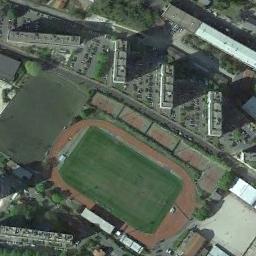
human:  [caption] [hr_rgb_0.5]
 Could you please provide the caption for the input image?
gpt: A track and field is built in the middle of a residential area, Surrounded by a lot of vegetation .

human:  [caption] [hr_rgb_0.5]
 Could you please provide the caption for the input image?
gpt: The ground track field is surrounded by some buildings arranged neatly and some other sports areas are next to the ground track field .

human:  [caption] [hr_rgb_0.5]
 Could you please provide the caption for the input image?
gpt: There are many buildings next to the ground track field .

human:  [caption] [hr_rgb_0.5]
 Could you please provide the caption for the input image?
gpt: The green space of track and field is not rectangular .

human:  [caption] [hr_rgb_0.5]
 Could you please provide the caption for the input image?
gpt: There are some buildings around the ground track field with a red track .